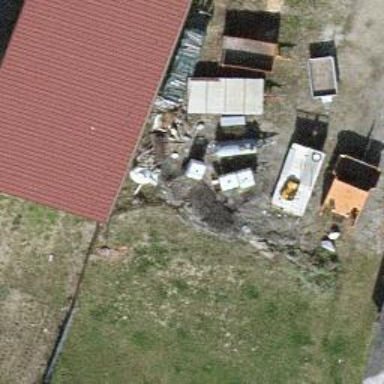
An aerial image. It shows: Warehouse building.